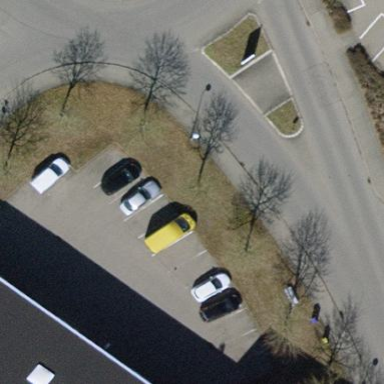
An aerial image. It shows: Parking area with surface.